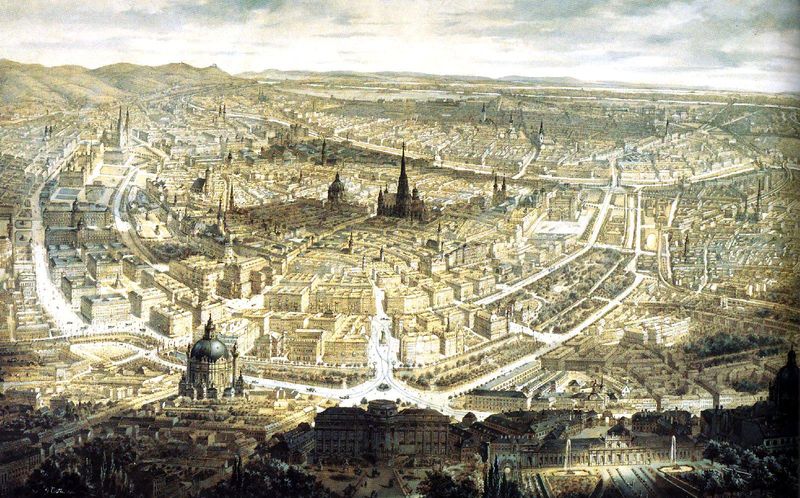
Titel: Panorama der erweiterten Stadt Wien
Künstler: Gustav Veith
Institution: Wien, Historisches Museum der Stadt
Schlagwörter: gemälde, himmel, schatten, wolken, bäume, fluss, landschaft, stadt, braun, paris, straße, gebäude, park, schloss, beige, malerei, alt, bild, horizont, häuser, hügel, kirche, sonne, land, rund, garten, italien, berge, dächer, kuppel, aufsicht, foto, kirchen, panorama, türme, palast, dom, groß, rom, strassen, jerusalem, invalidendom, petersdom, srchitektur, übersicht, köln, großstadt, notre-dame, sarrazen, sarazen, jerulasem